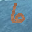
Label: 6